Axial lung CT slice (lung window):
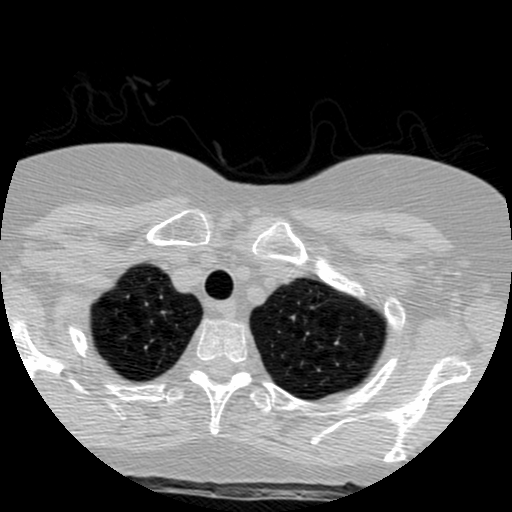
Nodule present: no